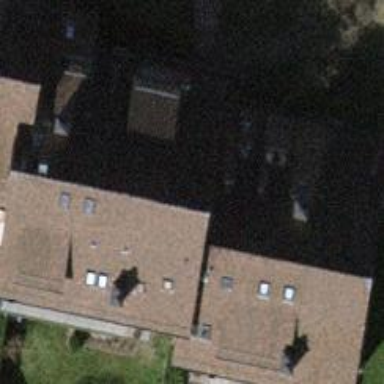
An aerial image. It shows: Pitched roof building.